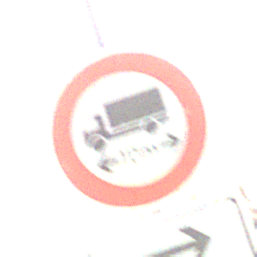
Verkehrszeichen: TatsaechlicheLaenge
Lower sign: RichtungsangabeDurchPfeile5
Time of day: MorningAfternoon
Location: Outdoor (Suburban)
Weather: Overcast
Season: NotSpecified
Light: Natural